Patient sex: M
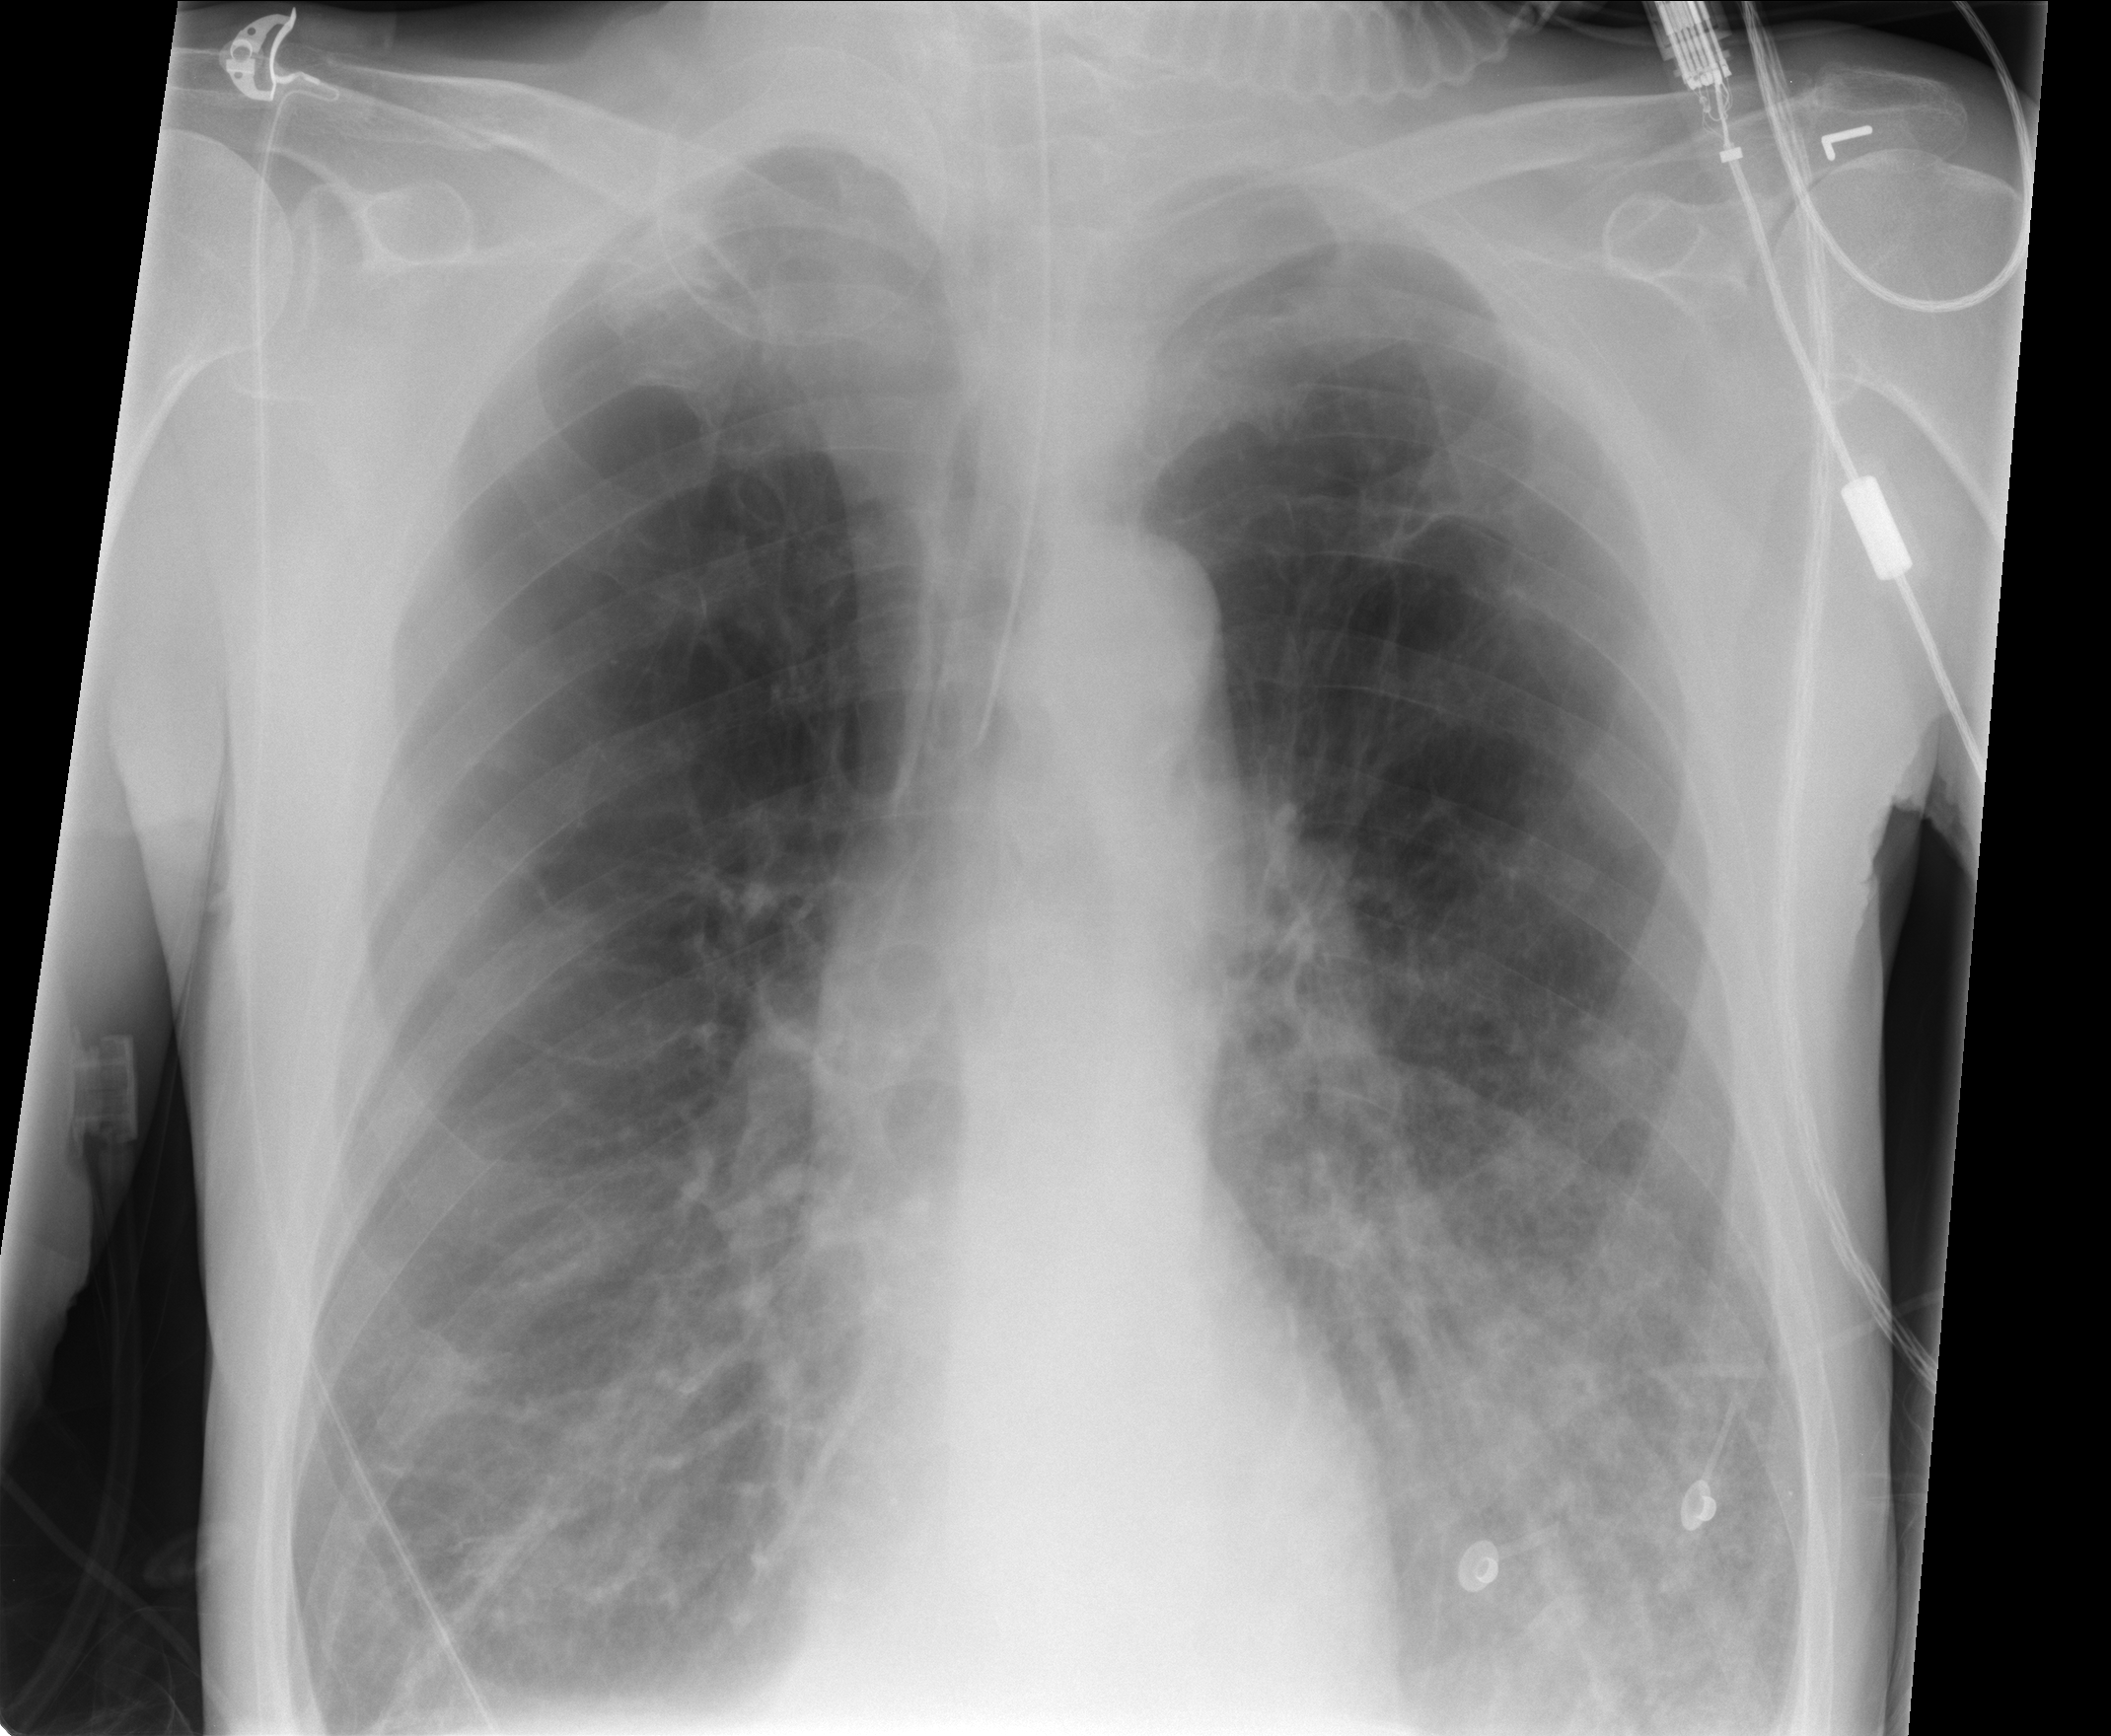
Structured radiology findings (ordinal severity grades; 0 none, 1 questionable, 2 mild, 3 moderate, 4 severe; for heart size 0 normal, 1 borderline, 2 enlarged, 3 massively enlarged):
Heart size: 0
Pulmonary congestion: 0
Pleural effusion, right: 0
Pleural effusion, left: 0
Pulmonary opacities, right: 0
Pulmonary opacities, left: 3
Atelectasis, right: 0
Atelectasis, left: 0